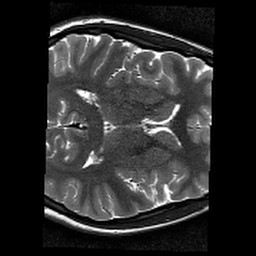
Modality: T2w
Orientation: axial